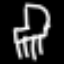
Label: chair